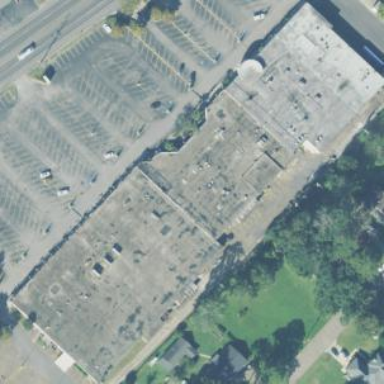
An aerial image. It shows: Retail building.